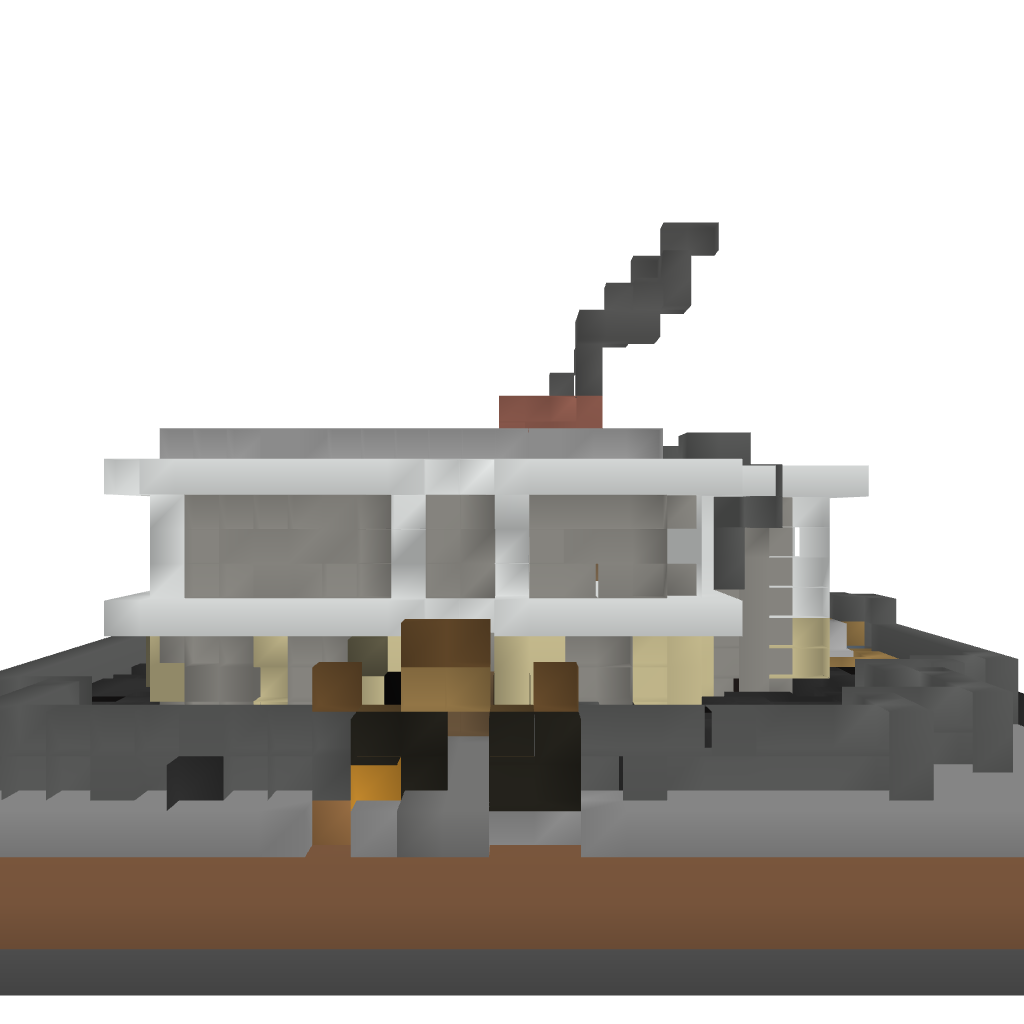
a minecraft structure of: Modern House #1 By iEdgy